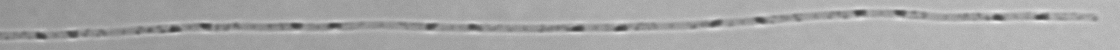
Label: Leptocylindrus